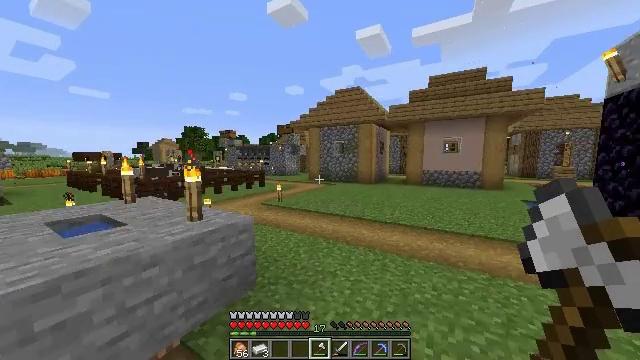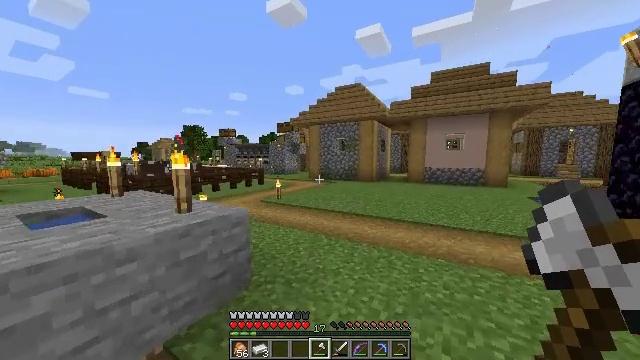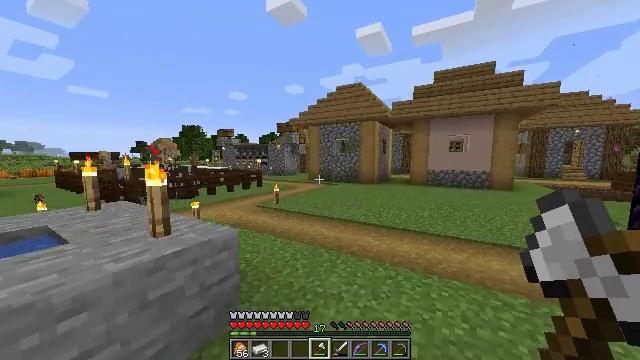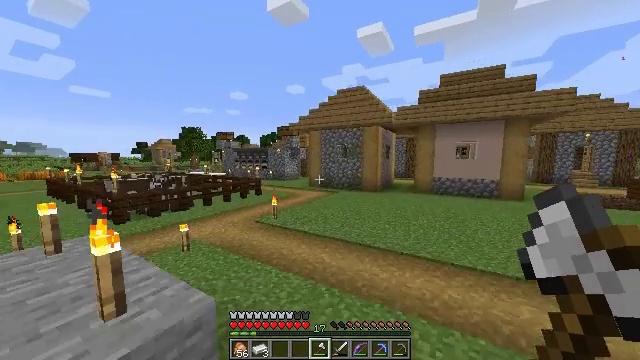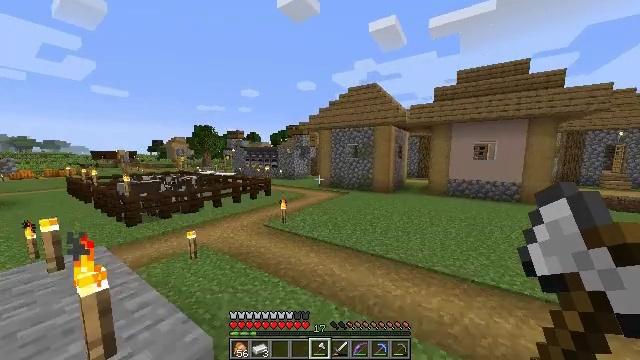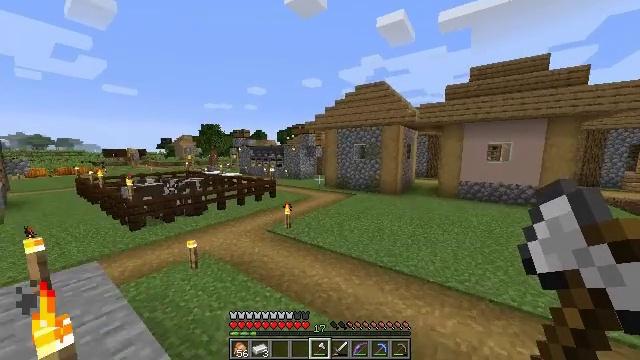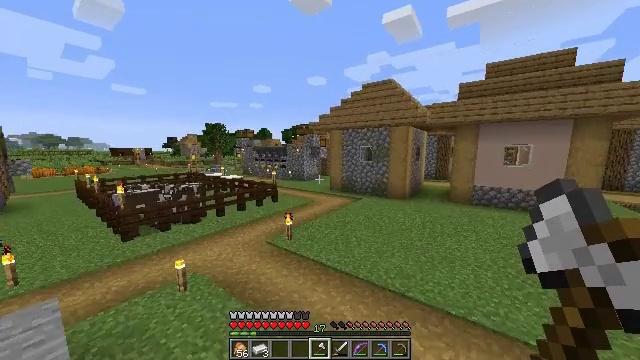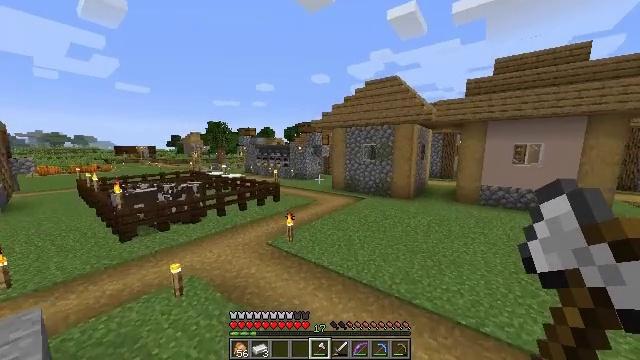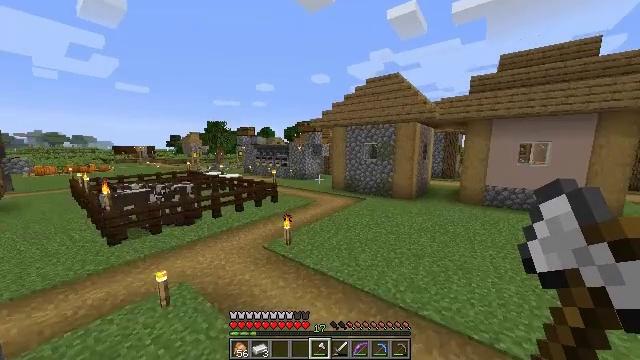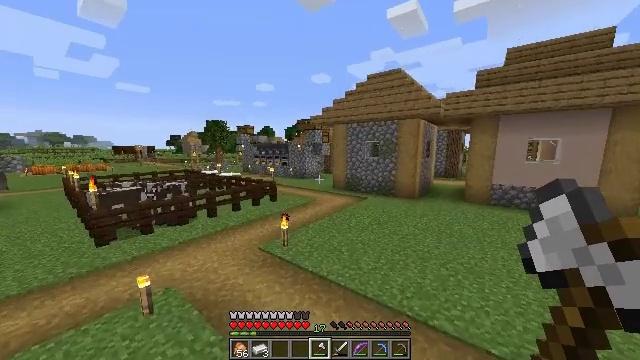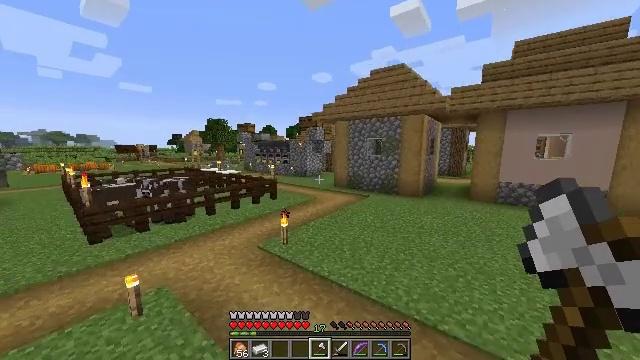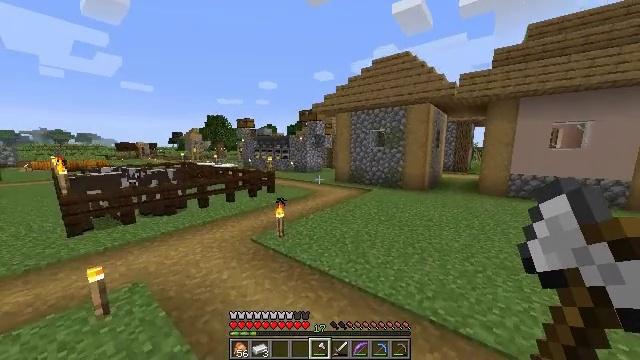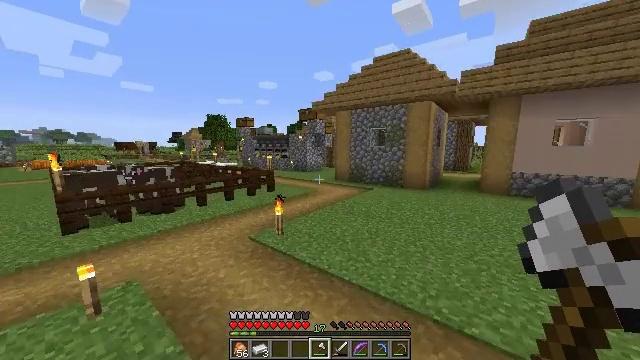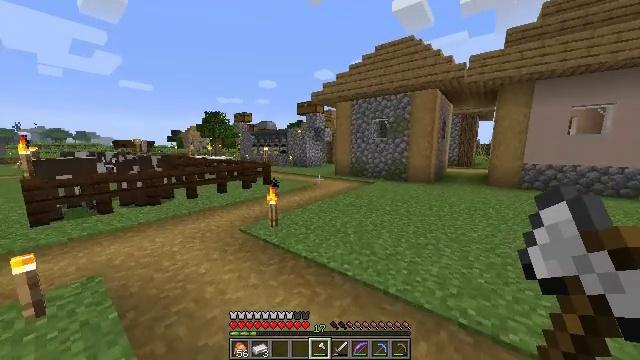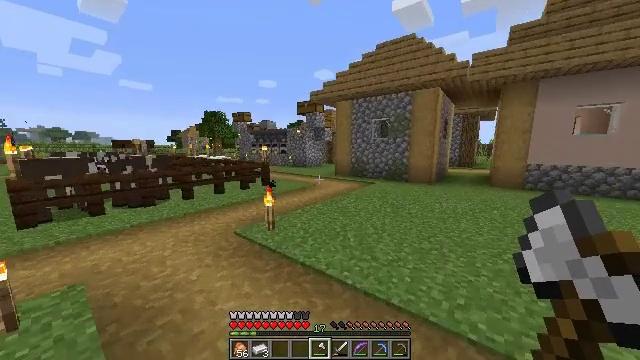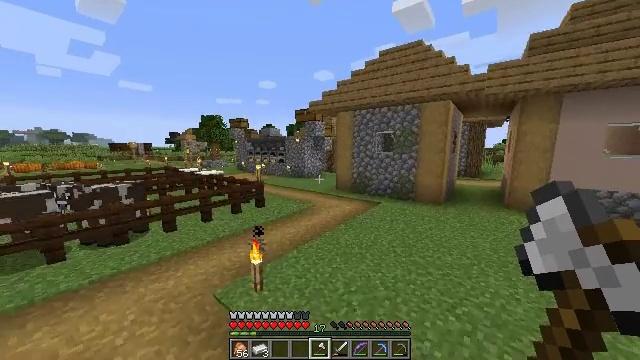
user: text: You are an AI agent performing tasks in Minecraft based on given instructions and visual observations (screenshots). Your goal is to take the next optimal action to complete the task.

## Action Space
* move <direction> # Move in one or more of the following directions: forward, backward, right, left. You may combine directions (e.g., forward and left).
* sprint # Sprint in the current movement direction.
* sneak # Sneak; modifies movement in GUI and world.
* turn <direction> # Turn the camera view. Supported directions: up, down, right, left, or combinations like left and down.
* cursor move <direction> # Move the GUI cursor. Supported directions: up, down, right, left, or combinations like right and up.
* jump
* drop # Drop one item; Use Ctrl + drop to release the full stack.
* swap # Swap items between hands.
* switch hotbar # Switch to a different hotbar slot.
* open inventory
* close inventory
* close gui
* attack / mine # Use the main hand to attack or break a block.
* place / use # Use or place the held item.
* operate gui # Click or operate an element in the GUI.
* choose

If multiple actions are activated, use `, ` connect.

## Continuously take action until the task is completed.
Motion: motion action
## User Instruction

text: Place kelp in a furnace to get dried kelp.
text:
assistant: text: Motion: move forward, jump
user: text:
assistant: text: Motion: move forward, sprint, jump
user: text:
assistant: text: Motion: move forward, sprint, jump
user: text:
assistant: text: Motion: move forward, sprint, turn left, jump
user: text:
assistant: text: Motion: move forward, sprint, turn left, jump
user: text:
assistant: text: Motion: move forward, turn left, jump
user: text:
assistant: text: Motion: move forward, jump
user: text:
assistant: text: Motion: move forward, jump
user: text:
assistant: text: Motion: move forward, jump
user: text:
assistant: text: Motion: move forward, jump
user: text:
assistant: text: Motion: move forward, jump
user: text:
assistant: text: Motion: move forward, jump
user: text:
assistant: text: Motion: move forward, jump
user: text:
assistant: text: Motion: move forward, sprint, jump
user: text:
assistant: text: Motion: move forward, sprint, jump
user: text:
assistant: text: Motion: move forward, sprint, jump
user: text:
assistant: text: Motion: move forward, sprint, jump
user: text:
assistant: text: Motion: move forward, sprint, jump
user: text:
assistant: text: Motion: move forward, turn left, jump
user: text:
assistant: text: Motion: move forward, turn left, jump
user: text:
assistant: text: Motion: move forward, turn left, jump
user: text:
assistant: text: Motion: move forward, turn left, jump
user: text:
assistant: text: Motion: move forward, turn left, jump
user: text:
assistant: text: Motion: move forward, jump
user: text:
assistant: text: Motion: move forward, jump
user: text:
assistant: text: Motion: move forward, sprint, jump
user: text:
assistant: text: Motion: move forward, sprint, jump
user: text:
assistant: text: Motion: move forward, sprint, jump
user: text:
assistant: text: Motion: move forward, sprint, jump
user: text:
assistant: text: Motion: move forward, sprint, jump